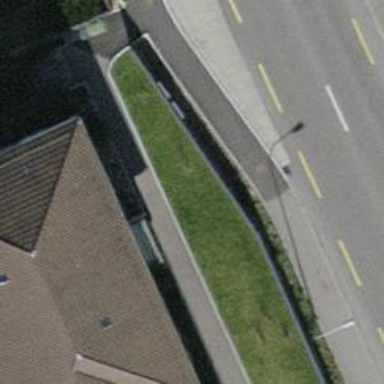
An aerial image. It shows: Hedge barrier.